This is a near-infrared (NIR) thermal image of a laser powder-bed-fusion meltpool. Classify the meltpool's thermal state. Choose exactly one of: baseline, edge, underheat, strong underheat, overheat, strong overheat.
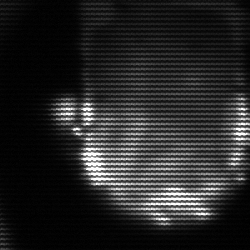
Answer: baseline